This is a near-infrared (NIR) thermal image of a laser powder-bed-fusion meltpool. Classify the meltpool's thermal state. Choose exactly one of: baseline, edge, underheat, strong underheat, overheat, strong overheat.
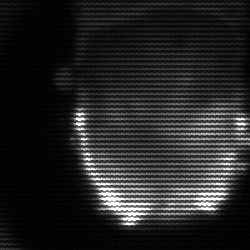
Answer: baseline